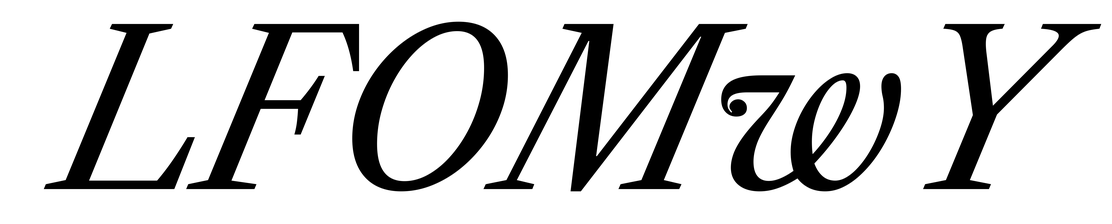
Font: LibreCaslonText-Italic_Italic